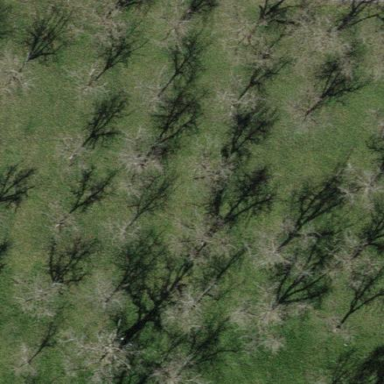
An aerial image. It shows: Orchard.